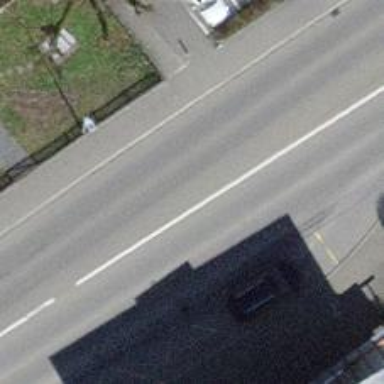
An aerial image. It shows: Bus stop with stop position for public transport.